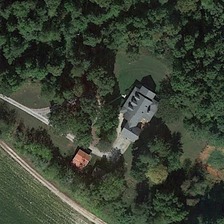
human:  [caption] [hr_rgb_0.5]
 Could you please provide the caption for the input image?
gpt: a building surrounded by many green trees is near a piece of green meadow .

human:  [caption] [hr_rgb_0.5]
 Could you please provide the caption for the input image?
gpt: a house and a lawn is lying among forest  where can be accessed to by a road .

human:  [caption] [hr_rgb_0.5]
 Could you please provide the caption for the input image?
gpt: a house and a lawn is lying among forest  where can be accessed to by a road .

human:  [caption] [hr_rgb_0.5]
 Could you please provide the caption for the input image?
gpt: a cement road connects to the house surrounded by green trees .

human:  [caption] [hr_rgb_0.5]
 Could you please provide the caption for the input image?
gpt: a building surrounded by many green trees is near a piece of green meadow .